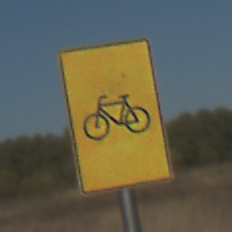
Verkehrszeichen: RadverkehrOhnePfeilsymbol
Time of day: MorningAfternoon
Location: Outdoor (Nature)
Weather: Clear
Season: Autumn
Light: Natural